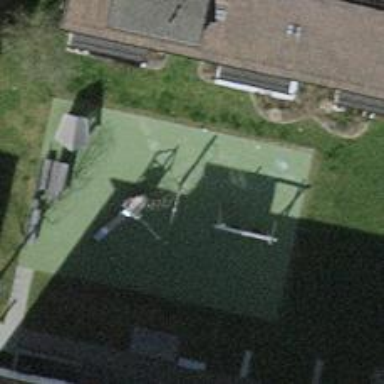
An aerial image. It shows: Playground area for leisure land.